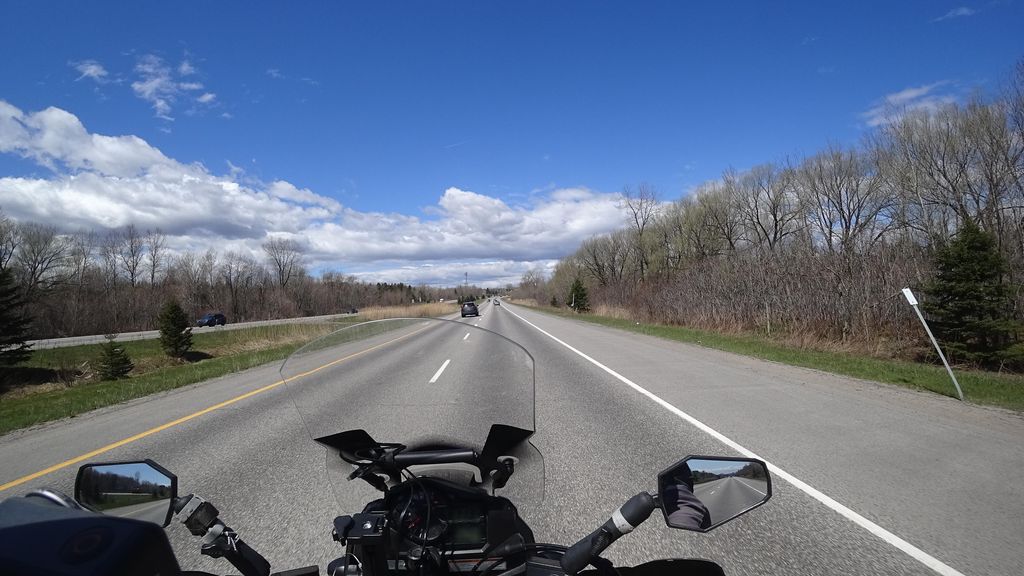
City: quebec_city